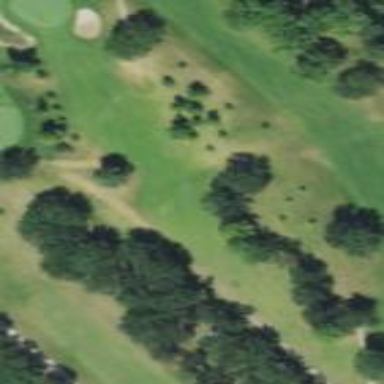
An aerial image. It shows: Golf fairway in the image.